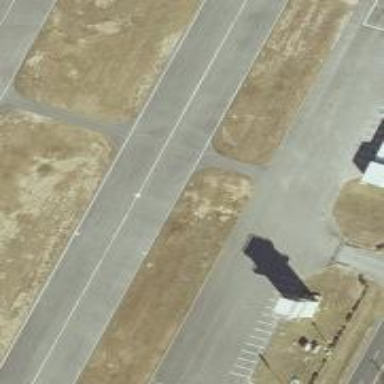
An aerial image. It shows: Runway surface made of asphalt at airport.